Question: i have this line of code in my python socket program, but it throws a syntax error, and for the love of god i cannot find what i spelled wrong.
'''
conn.send(f'{os.path.getsize(f'{os.path.curdir}\{filename}')}'.encode(FORMAT))
'''
Here is the "peek problem" screenshot from visual studio code.

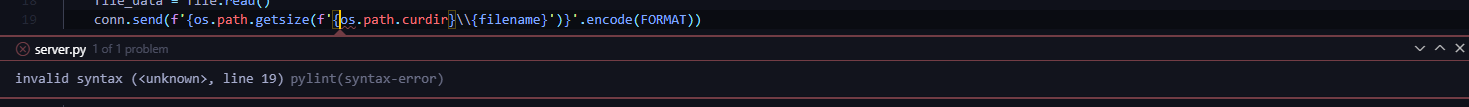
Answer: There is no need to nest f strings:
'''
import os
filename = "foo.txt"
x = f"{os.path.getsize(os.path.join(os.path.curdir, filename))}"
print(x)
'''
Out:
'''
7
'''